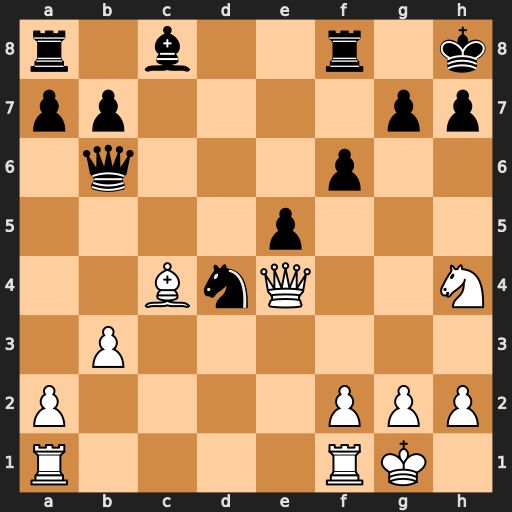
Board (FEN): r1b2r1k/pp4pp/1q3p2/4p3/2BnQ2N/1P6/P4PPP/R4RK1
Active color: w
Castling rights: -
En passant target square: -
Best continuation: Ng6+ hxg6 Qh4#